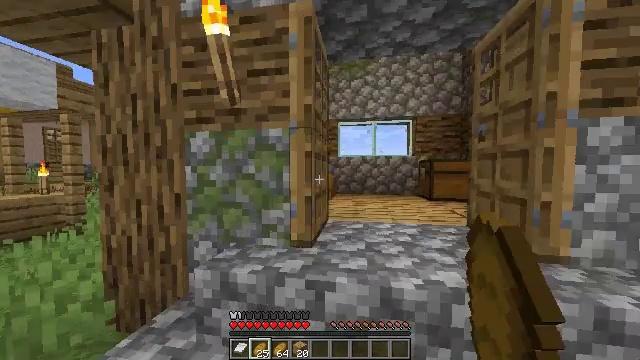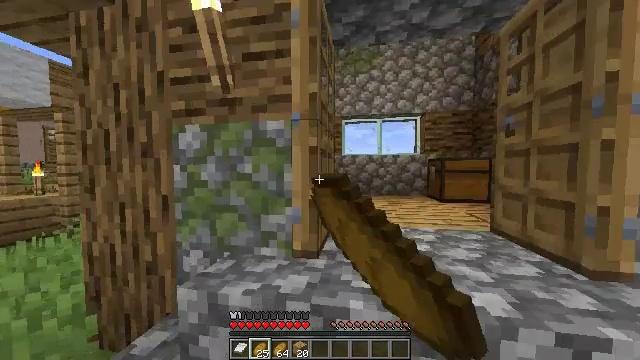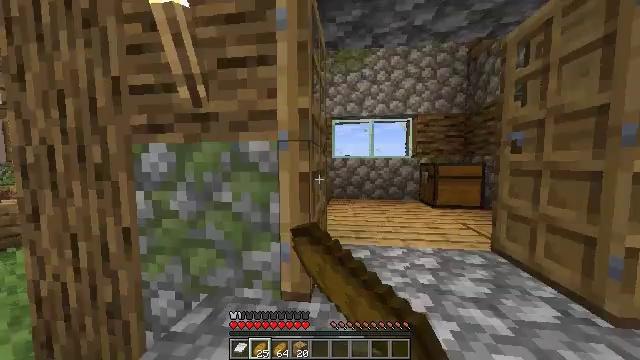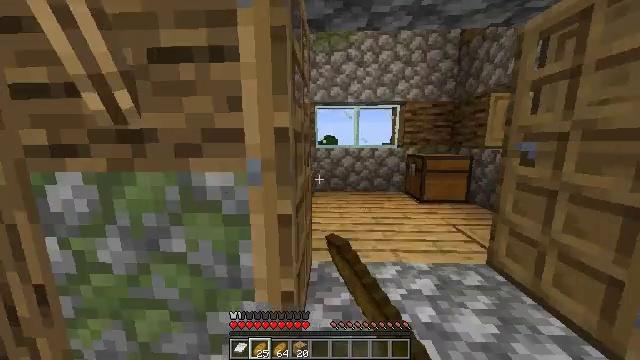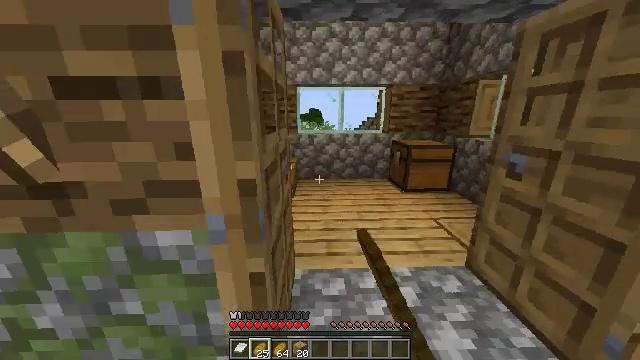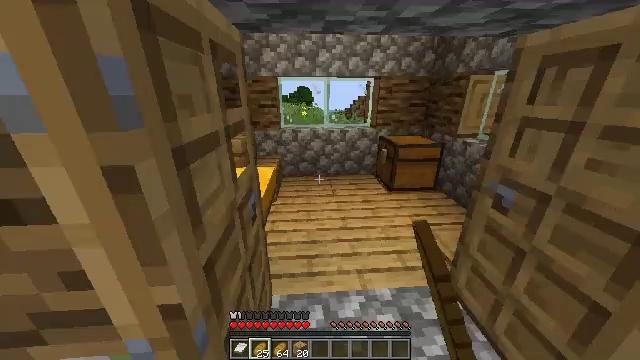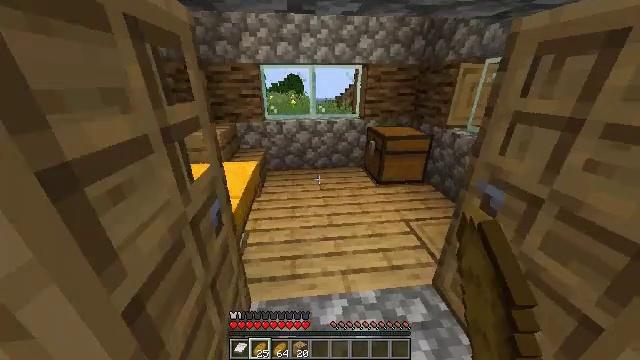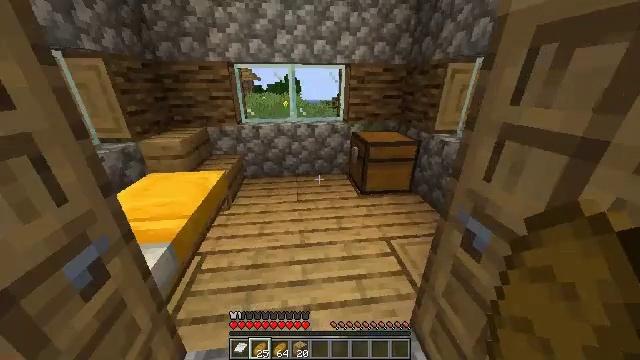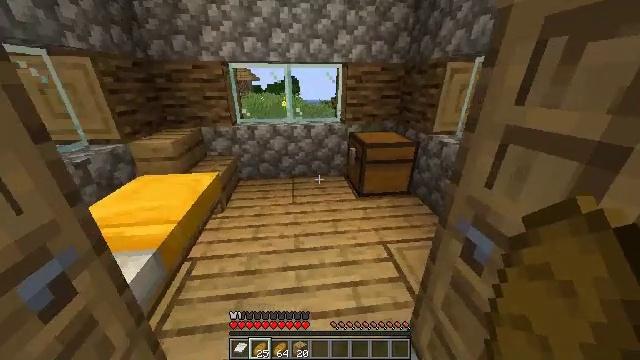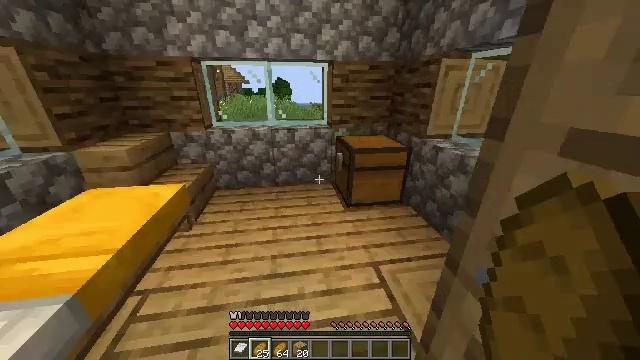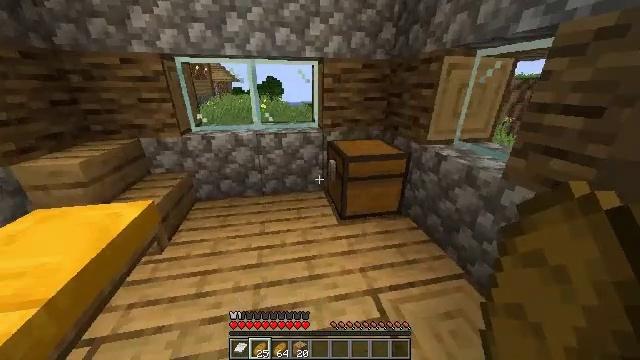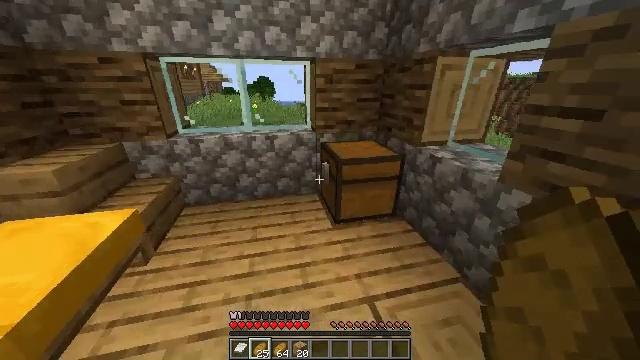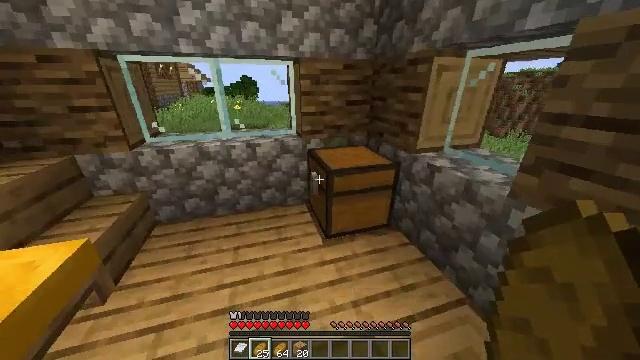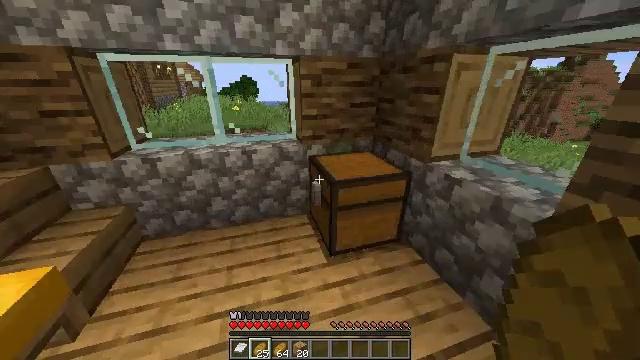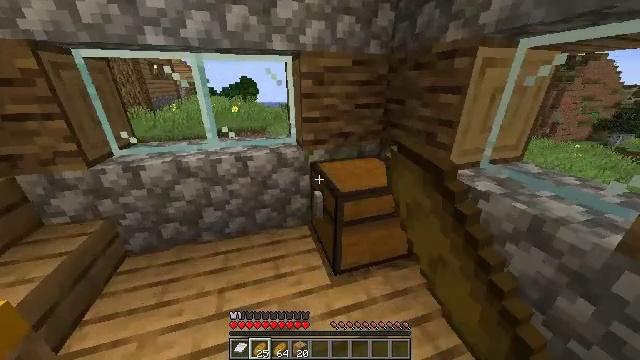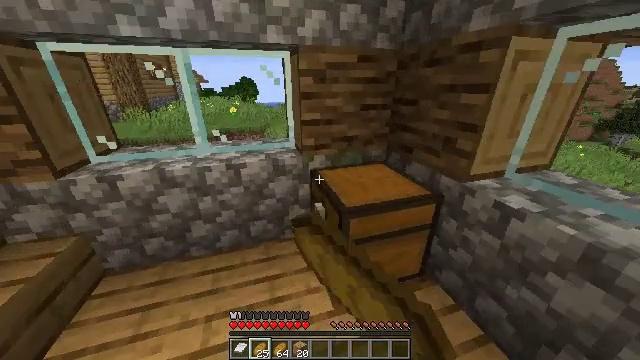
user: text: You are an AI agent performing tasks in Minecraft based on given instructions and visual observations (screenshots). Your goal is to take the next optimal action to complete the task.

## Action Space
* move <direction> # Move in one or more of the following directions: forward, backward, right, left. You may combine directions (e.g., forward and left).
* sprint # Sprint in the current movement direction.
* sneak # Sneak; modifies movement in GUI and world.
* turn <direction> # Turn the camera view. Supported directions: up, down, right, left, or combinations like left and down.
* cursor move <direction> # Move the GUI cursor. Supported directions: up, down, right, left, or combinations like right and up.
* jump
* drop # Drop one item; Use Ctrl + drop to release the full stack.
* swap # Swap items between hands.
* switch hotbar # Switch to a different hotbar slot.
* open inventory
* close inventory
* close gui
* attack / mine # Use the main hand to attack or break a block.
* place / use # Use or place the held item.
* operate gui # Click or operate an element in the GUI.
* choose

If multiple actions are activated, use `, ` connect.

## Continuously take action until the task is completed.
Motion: motion action
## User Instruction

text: Remove a gold nugget from the inventory.
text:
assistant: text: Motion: move forward, use / place
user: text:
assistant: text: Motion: move forward, turn right and down
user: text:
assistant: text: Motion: move forward, turn right and down
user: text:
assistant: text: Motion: move forward and move right, turn right and down
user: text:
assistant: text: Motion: move forward and move right, turn right and down
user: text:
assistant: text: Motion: move forward and move right, turn right and down
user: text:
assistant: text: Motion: move forward and move right
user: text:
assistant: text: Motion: move forward
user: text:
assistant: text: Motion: move forward, turn right
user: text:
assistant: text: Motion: move forward, turn right
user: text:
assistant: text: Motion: move forward, turn right
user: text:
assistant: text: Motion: move forward, turn right
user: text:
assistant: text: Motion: move forward, use / place
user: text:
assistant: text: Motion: move forward, use / place
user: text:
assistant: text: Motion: use / place
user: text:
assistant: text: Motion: no_op
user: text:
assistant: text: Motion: no_op
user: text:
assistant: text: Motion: open gui
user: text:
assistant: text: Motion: no_op
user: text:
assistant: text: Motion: no_op
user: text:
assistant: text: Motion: no_op
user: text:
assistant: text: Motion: cursor move up
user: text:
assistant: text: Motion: cursor move up
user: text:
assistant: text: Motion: no_op
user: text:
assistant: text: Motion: no_op
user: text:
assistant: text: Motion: cursor move right
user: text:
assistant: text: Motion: cursor move right
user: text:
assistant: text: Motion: no_op
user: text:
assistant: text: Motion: sneak
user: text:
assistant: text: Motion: sneak